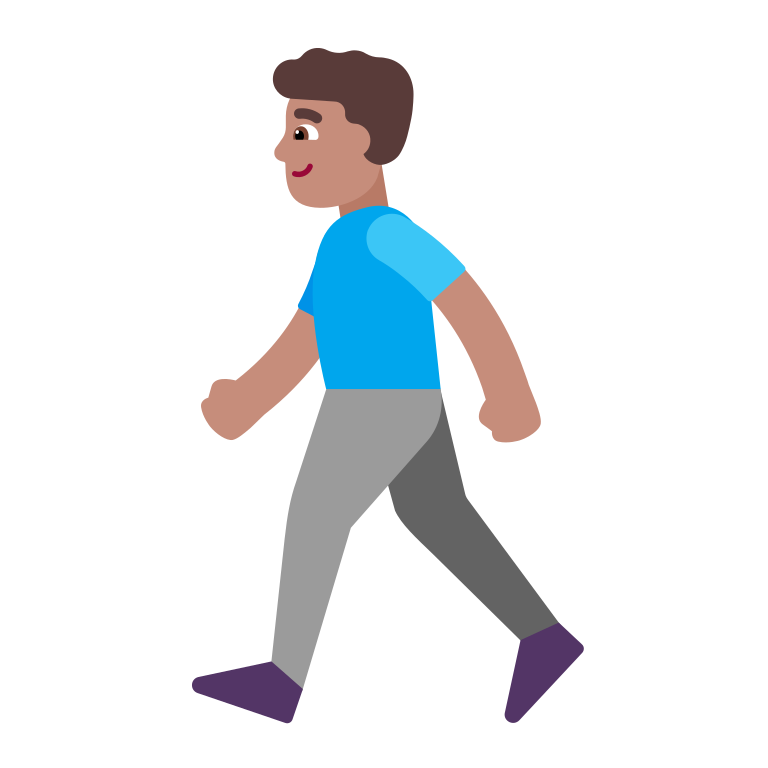
man walking flat